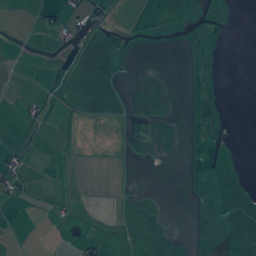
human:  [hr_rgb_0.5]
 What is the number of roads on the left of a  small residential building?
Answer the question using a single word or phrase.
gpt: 56

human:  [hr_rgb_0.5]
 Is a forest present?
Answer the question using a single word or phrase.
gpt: yes

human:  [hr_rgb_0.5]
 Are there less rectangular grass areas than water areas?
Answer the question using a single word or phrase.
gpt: yes

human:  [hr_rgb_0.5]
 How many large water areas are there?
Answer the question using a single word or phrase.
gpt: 13

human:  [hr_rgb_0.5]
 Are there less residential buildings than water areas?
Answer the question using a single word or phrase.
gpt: no

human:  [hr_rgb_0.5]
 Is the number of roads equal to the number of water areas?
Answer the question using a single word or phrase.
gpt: no

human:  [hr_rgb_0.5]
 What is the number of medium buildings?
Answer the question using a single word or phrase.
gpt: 6

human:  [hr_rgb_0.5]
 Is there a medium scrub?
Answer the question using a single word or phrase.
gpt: yes

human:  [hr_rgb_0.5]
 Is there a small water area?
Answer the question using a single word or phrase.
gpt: yes

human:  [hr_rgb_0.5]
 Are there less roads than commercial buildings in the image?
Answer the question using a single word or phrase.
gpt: no

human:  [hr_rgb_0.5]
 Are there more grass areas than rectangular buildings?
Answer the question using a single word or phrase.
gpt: yes

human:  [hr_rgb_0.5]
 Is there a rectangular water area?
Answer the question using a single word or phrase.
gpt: yes

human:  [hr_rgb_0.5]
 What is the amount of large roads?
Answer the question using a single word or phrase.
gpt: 0

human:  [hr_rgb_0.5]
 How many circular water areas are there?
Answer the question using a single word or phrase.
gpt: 2

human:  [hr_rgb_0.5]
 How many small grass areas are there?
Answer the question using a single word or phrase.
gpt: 10

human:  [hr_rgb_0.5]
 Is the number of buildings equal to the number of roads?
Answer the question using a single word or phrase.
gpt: no

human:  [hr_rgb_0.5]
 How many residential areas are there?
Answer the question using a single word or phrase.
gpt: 2

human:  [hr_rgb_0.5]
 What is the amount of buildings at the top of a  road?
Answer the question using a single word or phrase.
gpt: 70

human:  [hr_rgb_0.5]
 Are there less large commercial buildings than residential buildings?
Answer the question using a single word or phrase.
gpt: yes

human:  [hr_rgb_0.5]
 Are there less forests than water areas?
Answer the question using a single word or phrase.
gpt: no

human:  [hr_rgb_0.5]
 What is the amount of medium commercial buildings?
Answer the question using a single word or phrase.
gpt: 0

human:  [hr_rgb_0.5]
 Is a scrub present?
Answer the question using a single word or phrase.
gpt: yes

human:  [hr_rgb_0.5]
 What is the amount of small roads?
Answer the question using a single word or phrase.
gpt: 59

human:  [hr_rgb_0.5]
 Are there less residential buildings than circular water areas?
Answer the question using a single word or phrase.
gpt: no

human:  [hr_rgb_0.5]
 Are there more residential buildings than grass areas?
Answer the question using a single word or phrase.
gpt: no

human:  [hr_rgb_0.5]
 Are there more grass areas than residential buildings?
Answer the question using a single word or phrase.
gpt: yes

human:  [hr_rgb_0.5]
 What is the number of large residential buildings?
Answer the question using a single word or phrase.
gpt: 0

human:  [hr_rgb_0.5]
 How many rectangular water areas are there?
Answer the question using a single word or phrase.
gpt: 10

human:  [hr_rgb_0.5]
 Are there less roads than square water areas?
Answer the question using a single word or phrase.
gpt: no

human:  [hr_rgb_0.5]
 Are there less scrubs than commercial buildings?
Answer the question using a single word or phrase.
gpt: no

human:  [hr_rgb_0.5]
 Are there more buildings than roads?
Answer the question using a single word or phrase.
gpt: yes

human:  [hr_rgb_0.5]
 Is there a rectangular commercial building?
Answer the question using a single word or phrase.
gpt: yes

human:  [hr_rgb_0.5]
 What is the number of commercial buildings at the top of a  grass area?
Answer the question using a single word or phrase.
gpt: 4

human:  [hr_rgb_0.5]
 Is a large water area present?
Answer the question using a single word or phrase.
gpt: yes

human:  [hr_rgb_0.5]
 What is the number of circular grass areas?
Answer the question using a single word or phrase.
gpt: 0

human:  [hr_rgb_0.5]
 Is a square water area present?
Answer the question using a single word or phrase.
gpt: yes